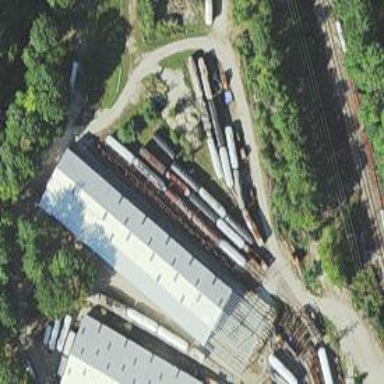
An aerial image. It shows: Tram railway passing through service yard.